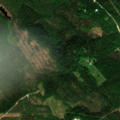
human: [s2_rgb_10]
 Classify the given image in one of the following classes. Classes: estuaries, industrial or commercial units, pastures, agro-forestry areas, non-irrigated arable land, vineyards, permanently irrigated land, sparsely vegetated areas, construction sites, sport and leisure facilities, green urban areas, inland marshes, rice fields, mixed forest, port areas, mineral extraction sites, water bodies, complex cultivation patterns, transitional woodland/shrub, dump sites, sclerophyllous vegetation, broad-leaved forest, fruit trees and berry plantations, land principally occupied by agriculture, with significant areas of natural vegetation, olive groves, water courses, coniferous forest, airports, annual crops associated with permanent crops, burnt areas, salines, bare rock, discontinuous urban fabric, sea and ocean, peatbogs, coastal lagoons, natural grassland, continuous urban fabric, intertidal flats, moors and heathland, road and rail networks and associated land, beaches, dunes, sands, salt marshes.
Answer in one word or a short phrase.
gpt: coniferous forest, mixed forest